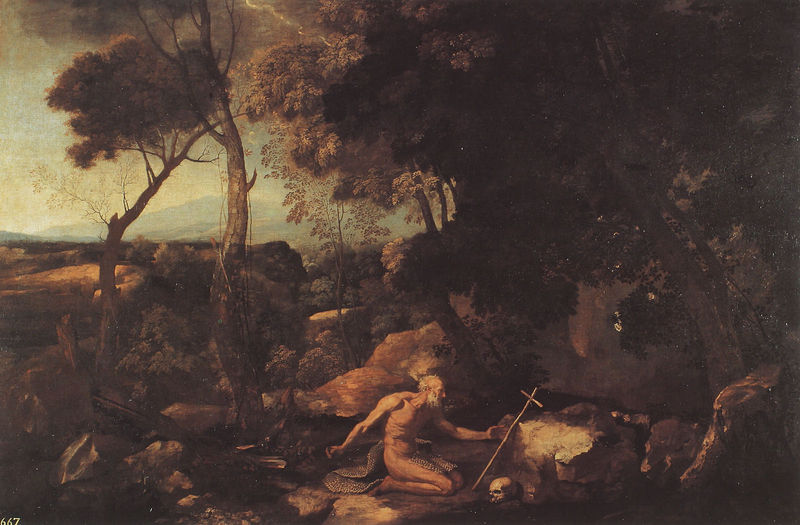
Titel: Landschaft mit dem hl. Hiernonymus
Künstler: Nicolas Poussin
Institution: Madrid, Museo del Prado
Schlagwörter: baum, berg, dunkel, felsen, gemälde, gewitter, himmel, mann, nackt, schatten, weiß, wolken, bäume, landschaft, licht, bart, barock, johannes, schädel, stein, steine, tod, täufer, hügel, natur, boden, decke, renaissance, wald, fell, düster, perspektive, alter mann, stab, berge, fels, gebirge, idylle, kreuz, knien, gebet, tizian, totenkopf, tierfell, versuchung, knieend, heiliger, heilig, anbetung, baumstumpf, eremit, hieronymus, einsiedler, gebrige, ölberg, antonius, gem, coreggio